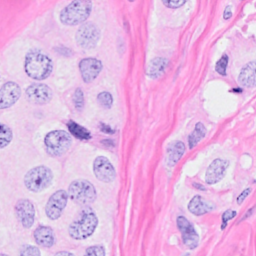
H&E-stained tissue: Breast